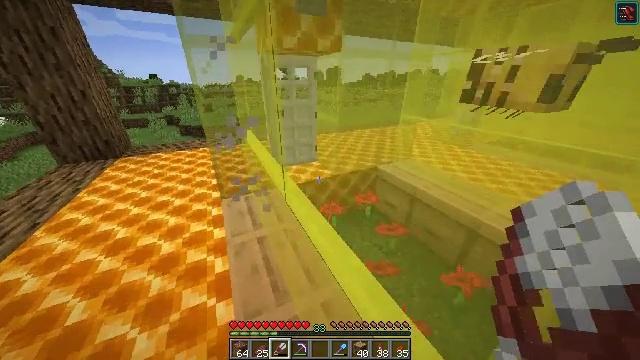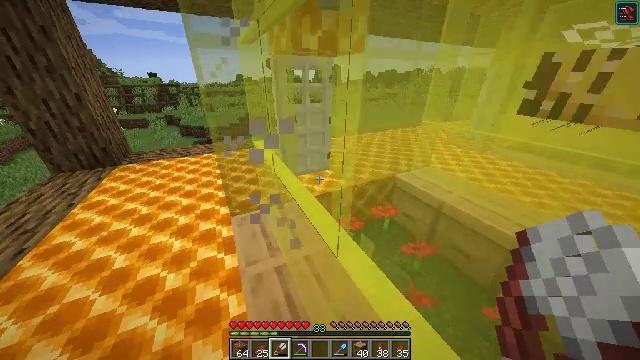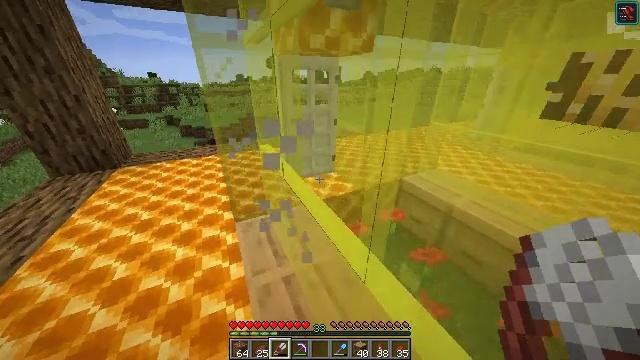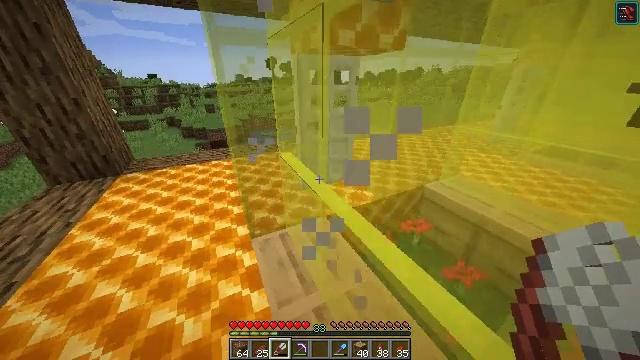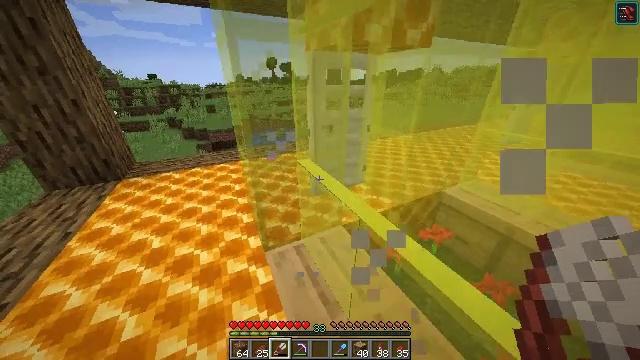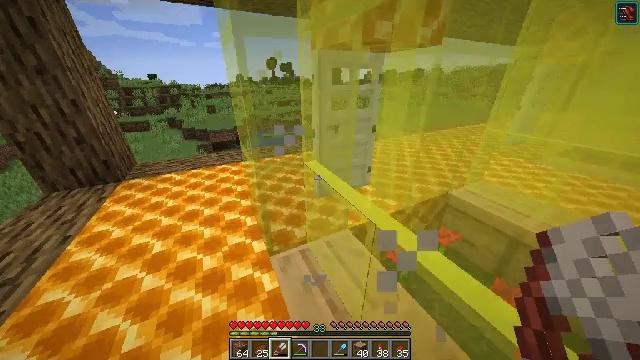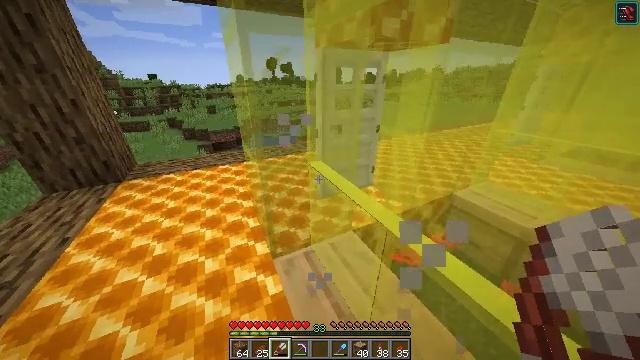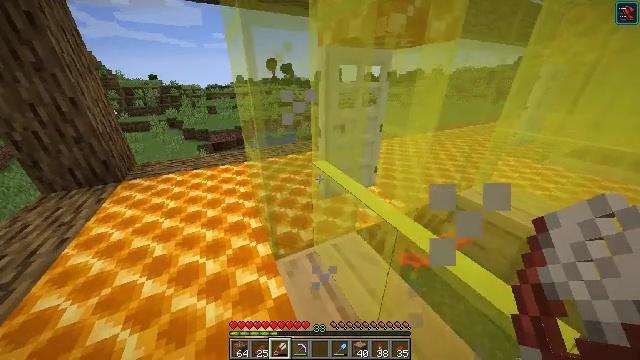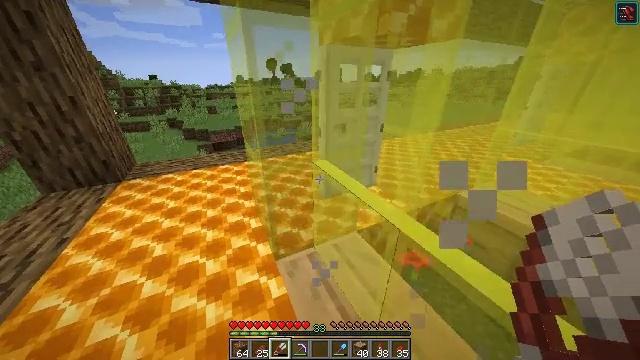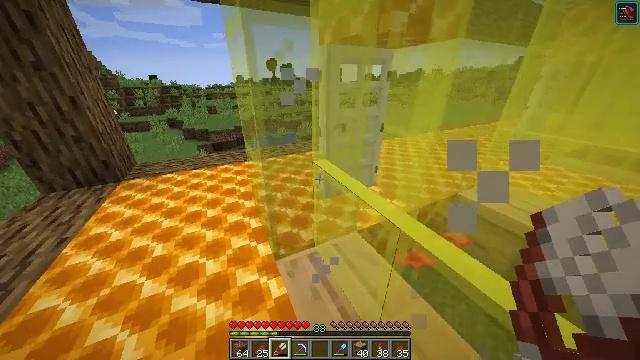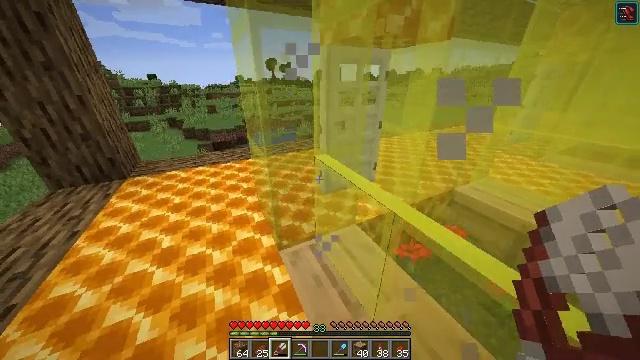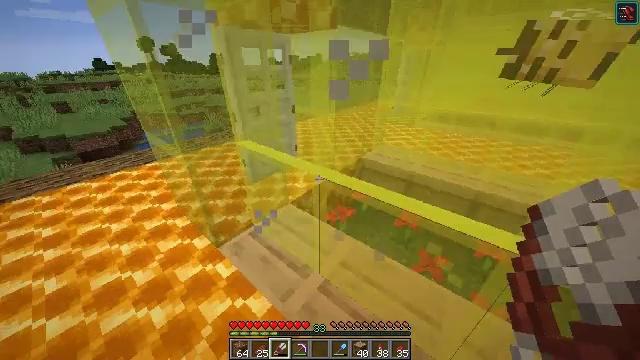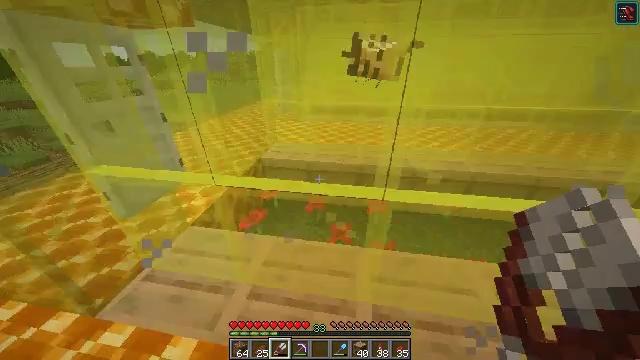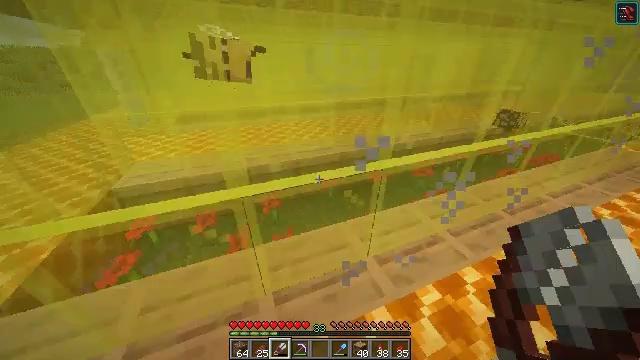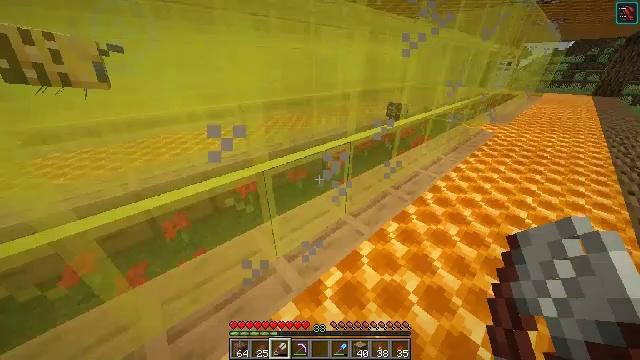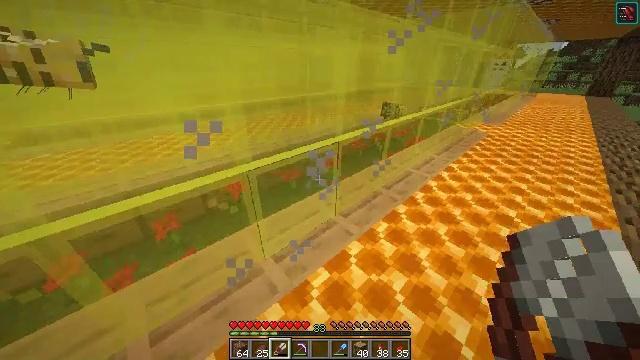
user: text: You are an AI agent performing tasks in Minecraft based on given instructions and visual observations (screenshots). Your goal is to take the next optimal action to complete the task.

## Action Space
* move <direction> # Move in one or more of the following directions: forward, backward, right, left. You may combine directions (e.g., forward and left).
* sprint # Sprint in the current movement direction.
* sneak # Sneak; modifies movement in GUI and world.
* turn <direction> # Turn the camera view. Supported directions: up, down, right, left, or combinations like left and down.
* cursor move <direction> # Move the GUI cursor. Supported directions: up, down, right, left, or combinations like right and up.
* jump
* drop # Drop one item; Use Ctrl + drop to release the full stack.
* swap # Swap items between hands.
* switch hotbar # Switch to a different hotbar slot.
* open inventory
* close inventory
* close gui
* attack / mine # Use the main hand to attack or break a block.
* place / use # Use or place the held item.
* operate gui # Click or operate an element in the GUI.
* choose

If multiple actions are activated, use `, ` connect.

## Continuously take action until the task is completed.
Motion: motion action
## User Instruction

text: Create a honeycomb block using the crafting table.
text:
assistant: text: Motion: move forward and move left
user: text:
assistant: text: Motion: move forward and move left
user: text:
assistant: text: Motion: move forward and move left
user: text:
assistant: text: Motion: no_op
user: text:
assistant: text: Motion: no_op
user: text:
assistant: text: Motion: no_op
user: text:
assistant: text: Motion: no_op
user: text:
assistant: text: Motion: no_op
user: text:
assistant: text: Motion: no_op
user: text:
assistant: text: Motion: move back
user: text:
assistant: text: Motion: move back, turn right and down
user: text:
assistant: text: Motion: move back and move right, turn right
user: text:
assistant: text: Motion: move right, turn right
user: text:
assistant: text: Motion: move right, turn right
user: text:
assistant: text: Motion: move right
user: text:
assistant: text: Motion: move forward and move right
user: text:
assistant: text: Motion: move forward and move right
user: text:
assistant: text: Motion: move forward and move right, turn right and down
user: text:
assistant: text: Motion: move forward and move right, turn right and up
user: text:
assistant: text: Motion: move forward and move right, turn right and up
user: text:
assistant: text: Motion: move forward and move right
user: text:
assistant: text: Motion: move forward and move right
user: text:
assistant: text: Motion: move forward and move right
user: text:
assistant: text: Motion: move forward
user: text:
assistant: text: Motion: move forward
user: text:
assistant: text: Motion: move forward and move right
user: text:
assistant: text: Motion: move forward and move right
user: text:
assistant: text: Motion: move forward and move right
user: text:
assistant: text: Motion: move forward
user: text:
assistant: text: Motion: move forward